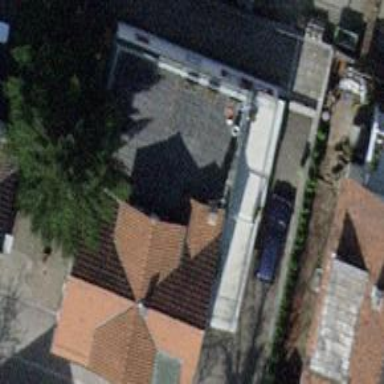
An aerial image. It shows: Restaurant.